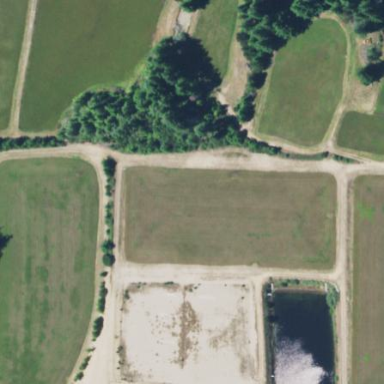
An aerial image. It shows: Farmland with cranberries as the main crop.